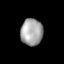
Tissue: lung
Cell type: Epithelial cells
Senescence score: 0.206
Nuclear area (px): 582
Mean DAPI intensity: 163.978